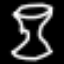
Label: hourglass